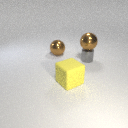
small gray metal cylinder below large brown metal sphere